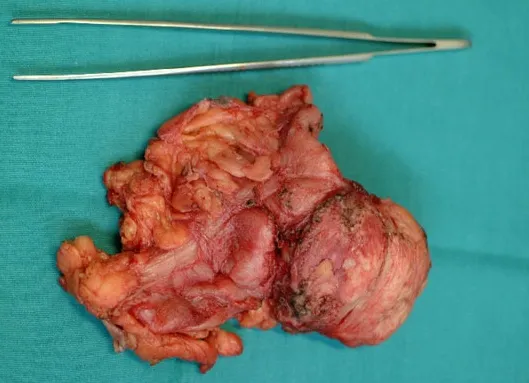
Surgical specimen comprehensive of the bulk resected en-bloc with pancreatic tail, left colic flexure, a portion of left diaphragm and kidney fascia.
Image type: medical_photograph (other_medical_photograph)